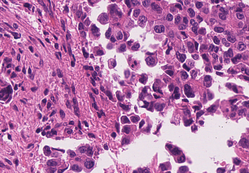
Tumor epithelial tissue: yes
Tumor-associated stroma tissue: yes
Normal tissue: no